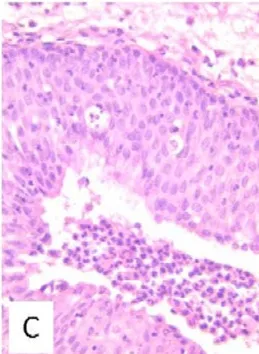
(HEx400) the epithelial proliferation is noteworthy of uniformity of nuclei, absence of cytologic atypia and the presence of neutrophils throughout the epithelium.
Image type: pathology (h&e)